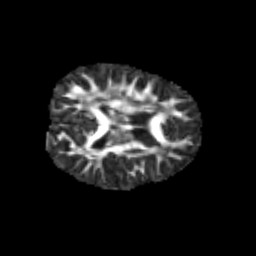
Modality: FA
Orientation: axial
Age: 6
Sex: female
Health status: healthy